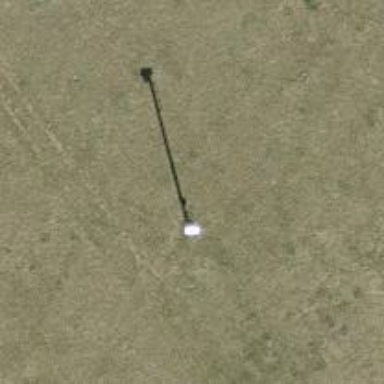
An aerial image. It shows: Utility pole in the area.